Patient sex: M
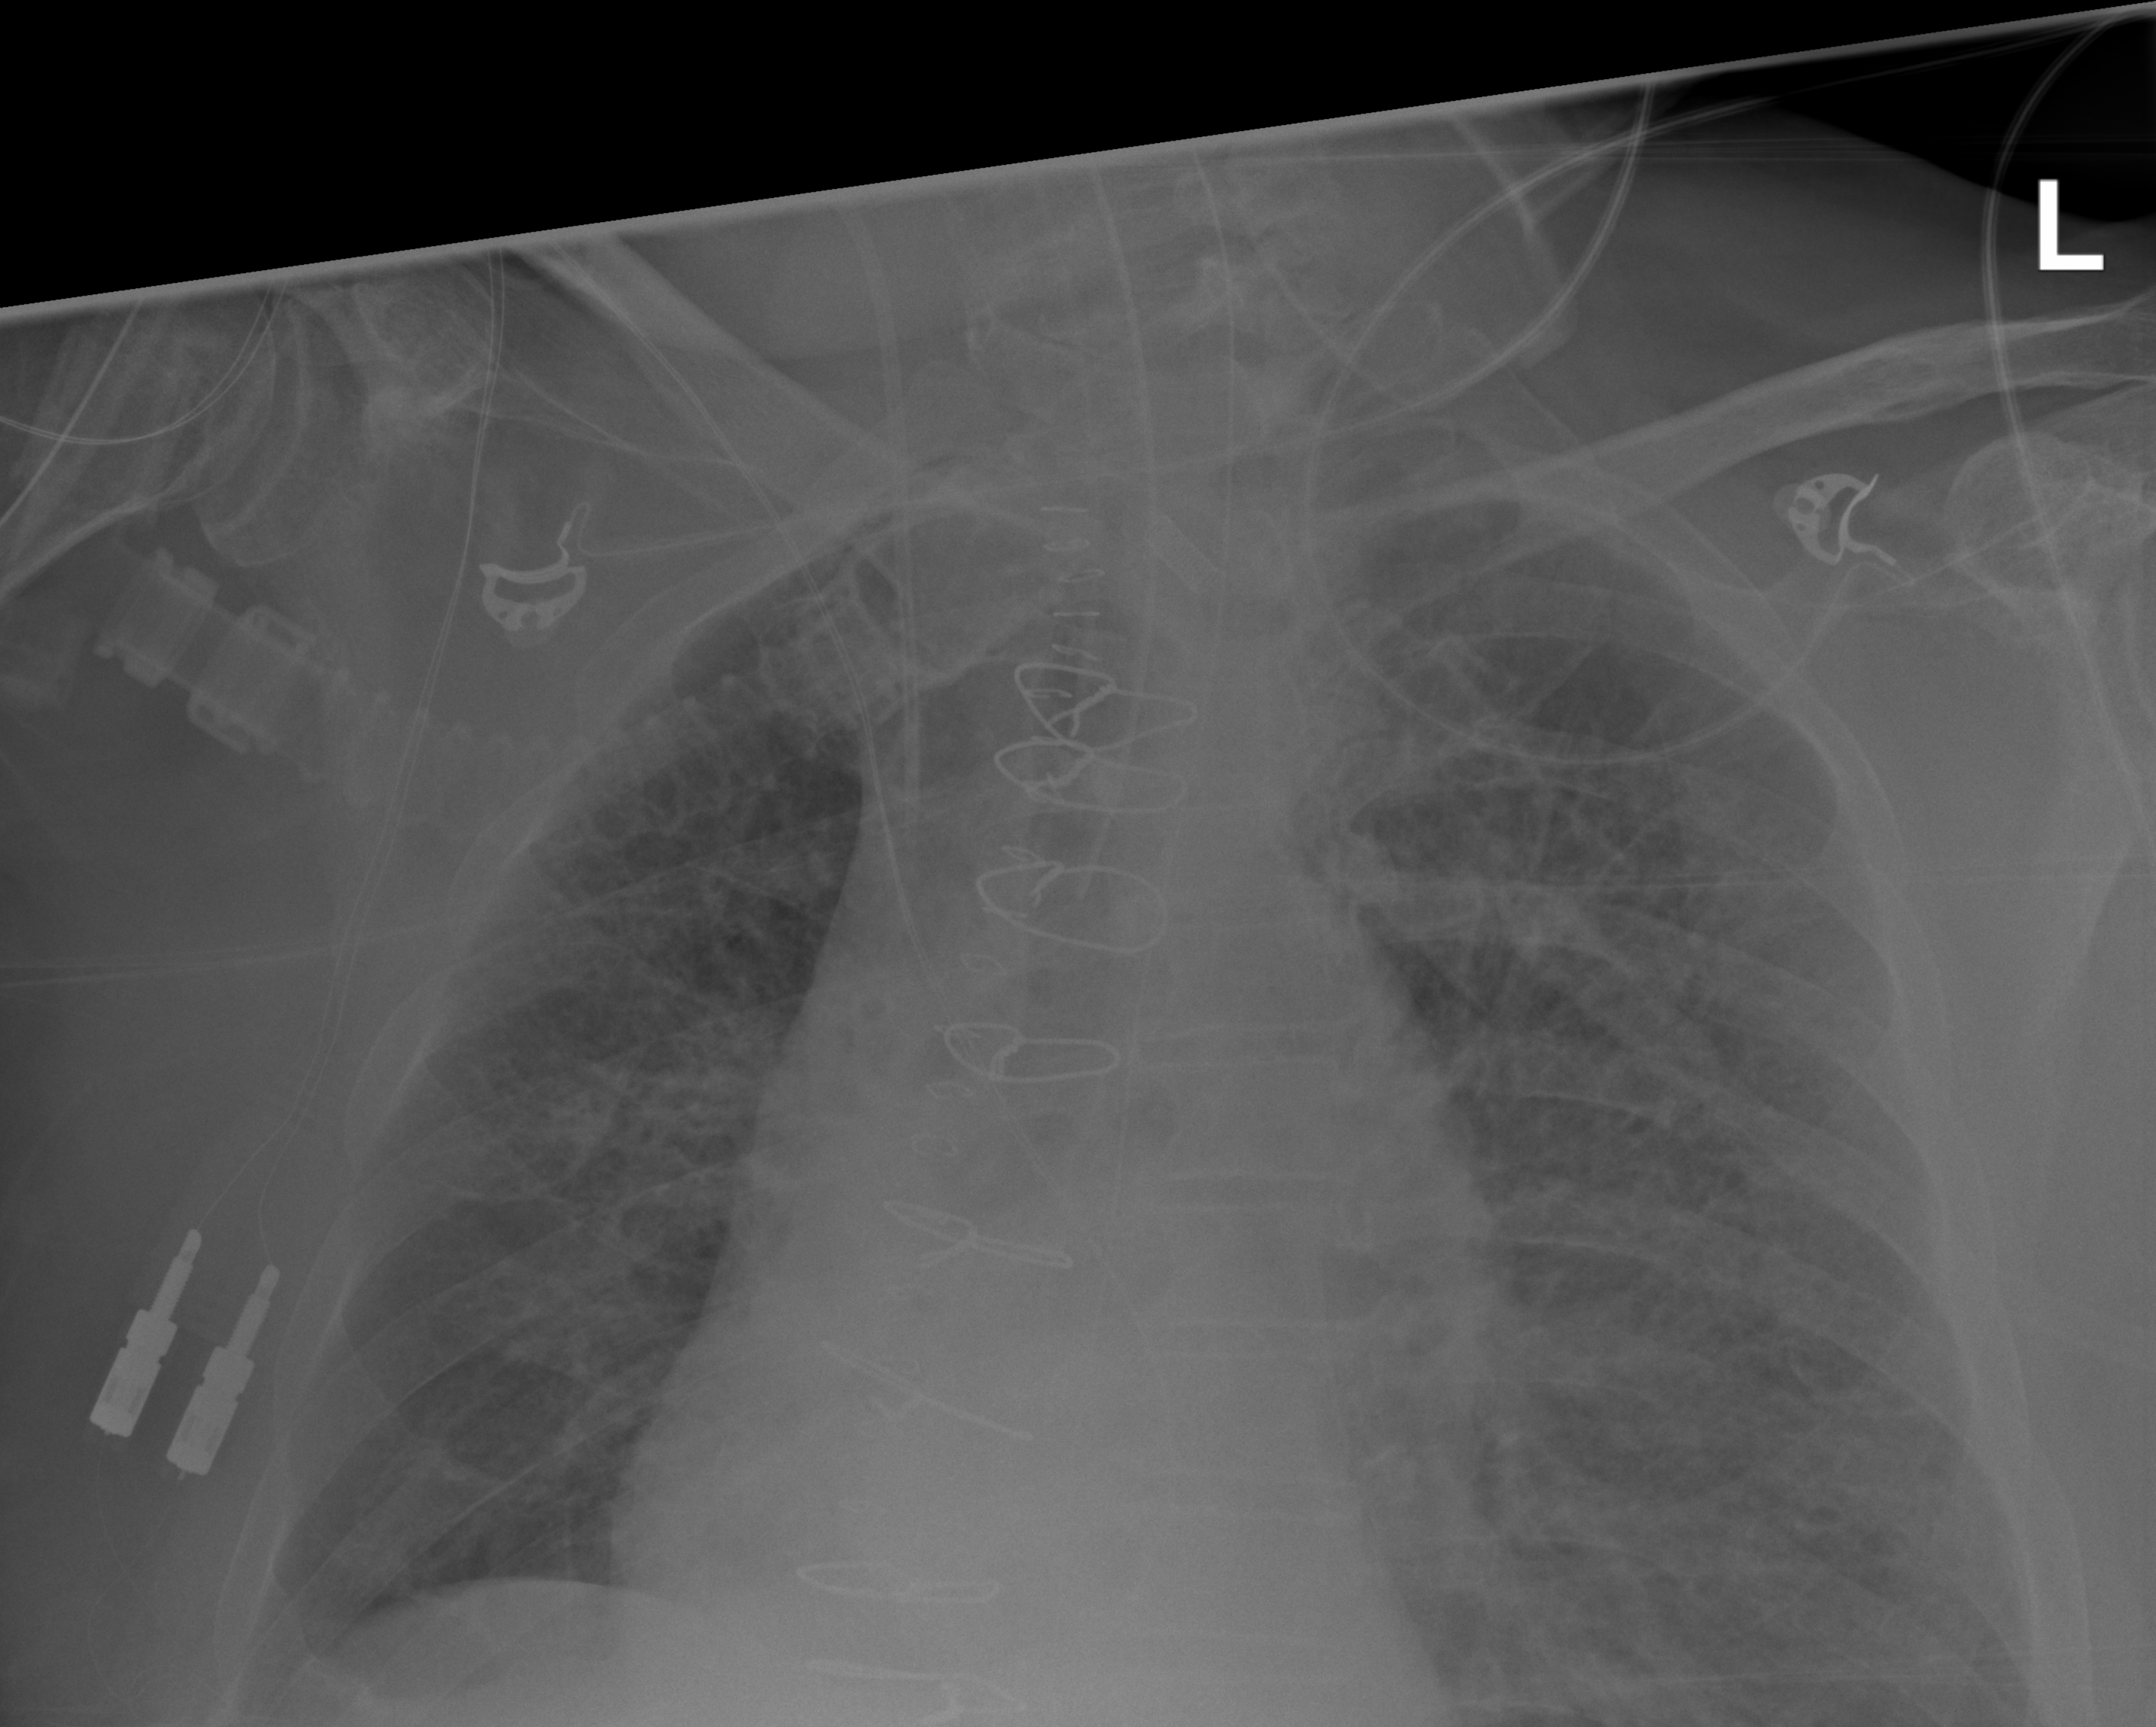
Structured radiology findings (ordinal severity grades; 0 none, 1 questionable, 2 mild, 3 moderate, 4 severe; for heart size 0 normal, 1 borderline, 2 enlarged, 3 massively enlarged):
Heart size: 1
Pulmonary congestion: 0
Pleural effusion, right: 0
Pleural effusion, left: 0
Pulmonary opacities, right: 3
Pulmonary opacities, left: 3
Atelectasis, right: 0
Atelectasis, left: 2